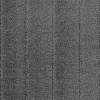
Atmospheric dust classification: dusty